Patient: sex M, age 83
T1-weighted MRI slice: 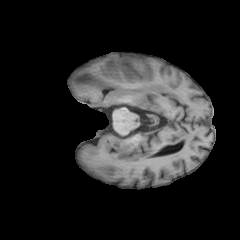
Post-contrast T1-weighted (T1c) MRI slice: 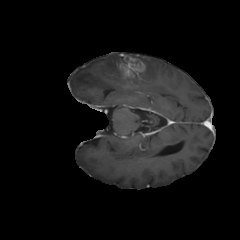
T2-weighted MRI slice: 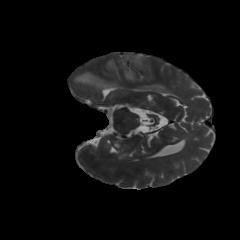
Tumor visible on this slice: yes
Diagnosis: Glioblastoma, IDH-wildtype
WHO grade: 4